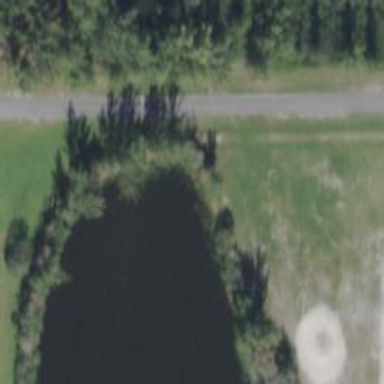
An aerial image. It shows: Disc golf hole.